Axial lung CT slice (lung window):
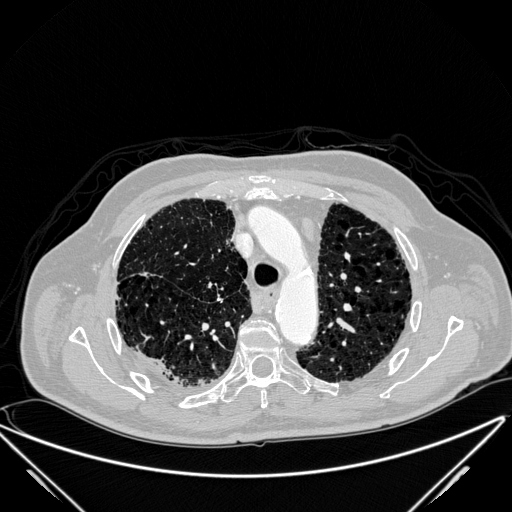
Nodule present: no